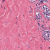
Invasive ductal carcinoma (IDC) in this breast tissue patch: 0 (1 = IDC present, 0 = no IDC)